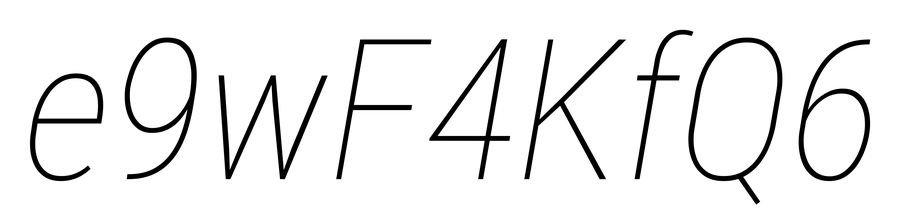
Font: Roboto-Italic_Condensed_Thin_Italic